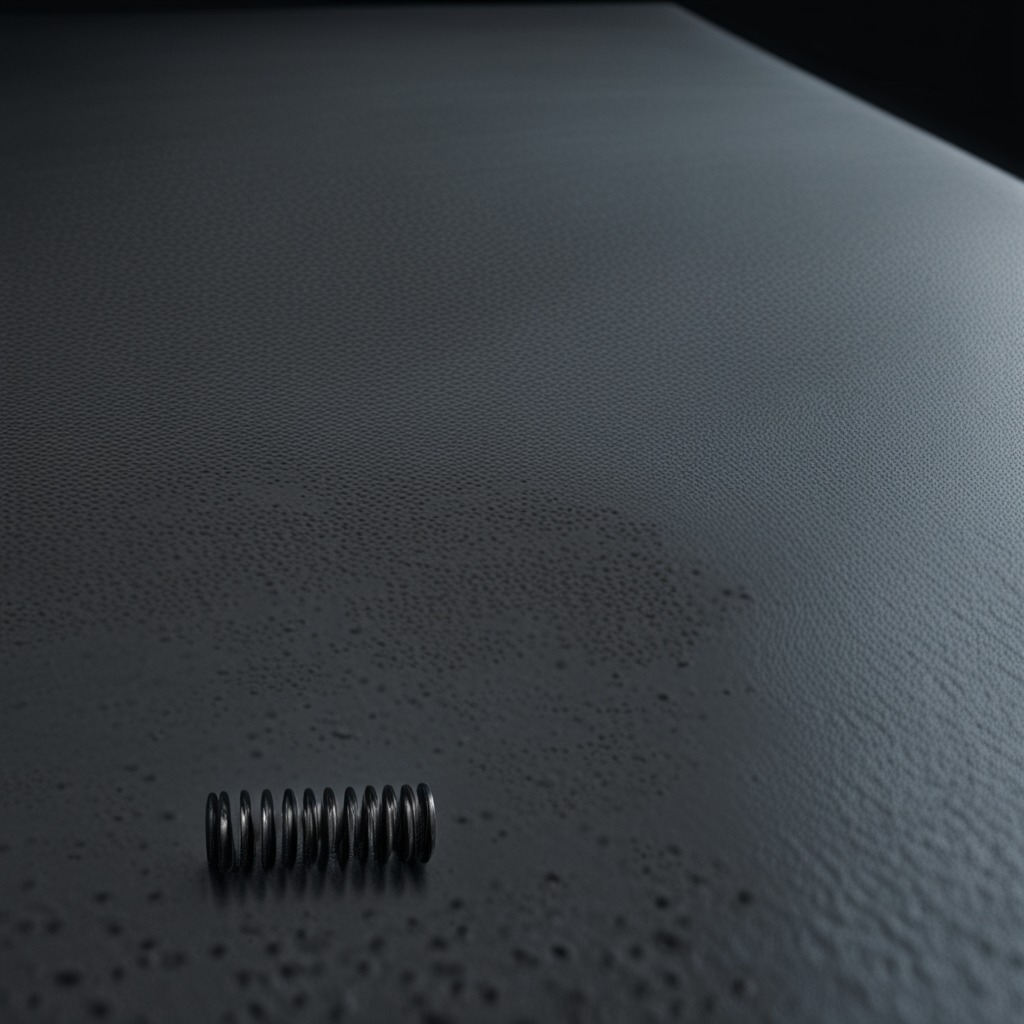
A coiled metal spring is lying on the clean granite table inside a workshop at night.